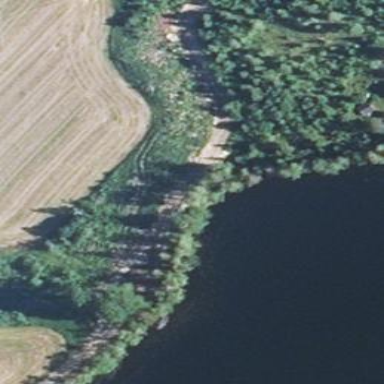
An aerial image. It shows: Forest with mix of leaf types.